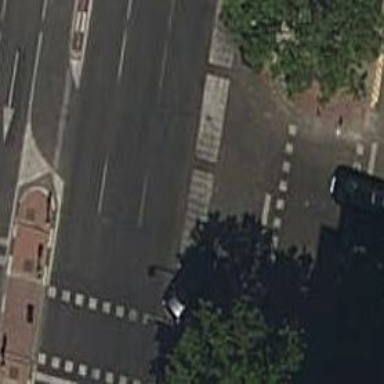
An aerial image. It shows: Road with traffic signals.